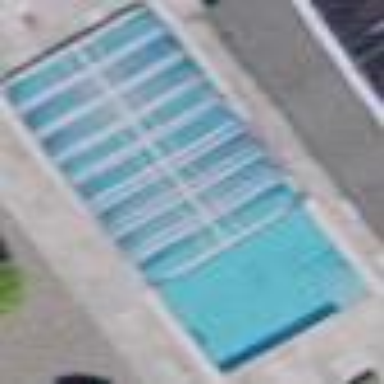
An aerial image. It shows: Swimming pool located in leisure land.